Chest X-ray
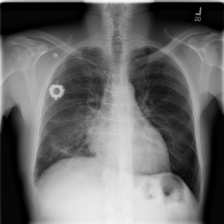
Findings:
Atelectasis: negative
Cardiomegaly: negative
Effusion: positive
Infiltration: positive
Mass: negative
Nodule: negative
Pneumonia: negative
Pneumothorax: negative
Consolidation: negative
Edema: negative
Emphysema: negative
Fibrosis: negative
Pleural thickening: negative
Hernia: negative